Milling tool wear sample.
Tool blade image: 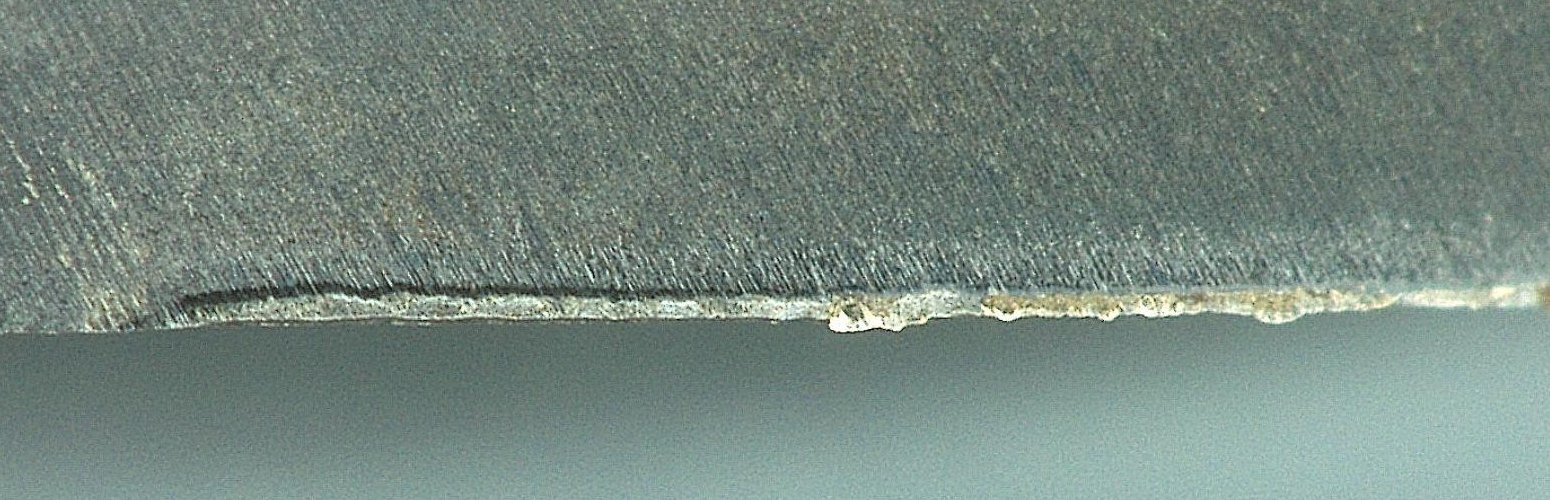
Chip image: 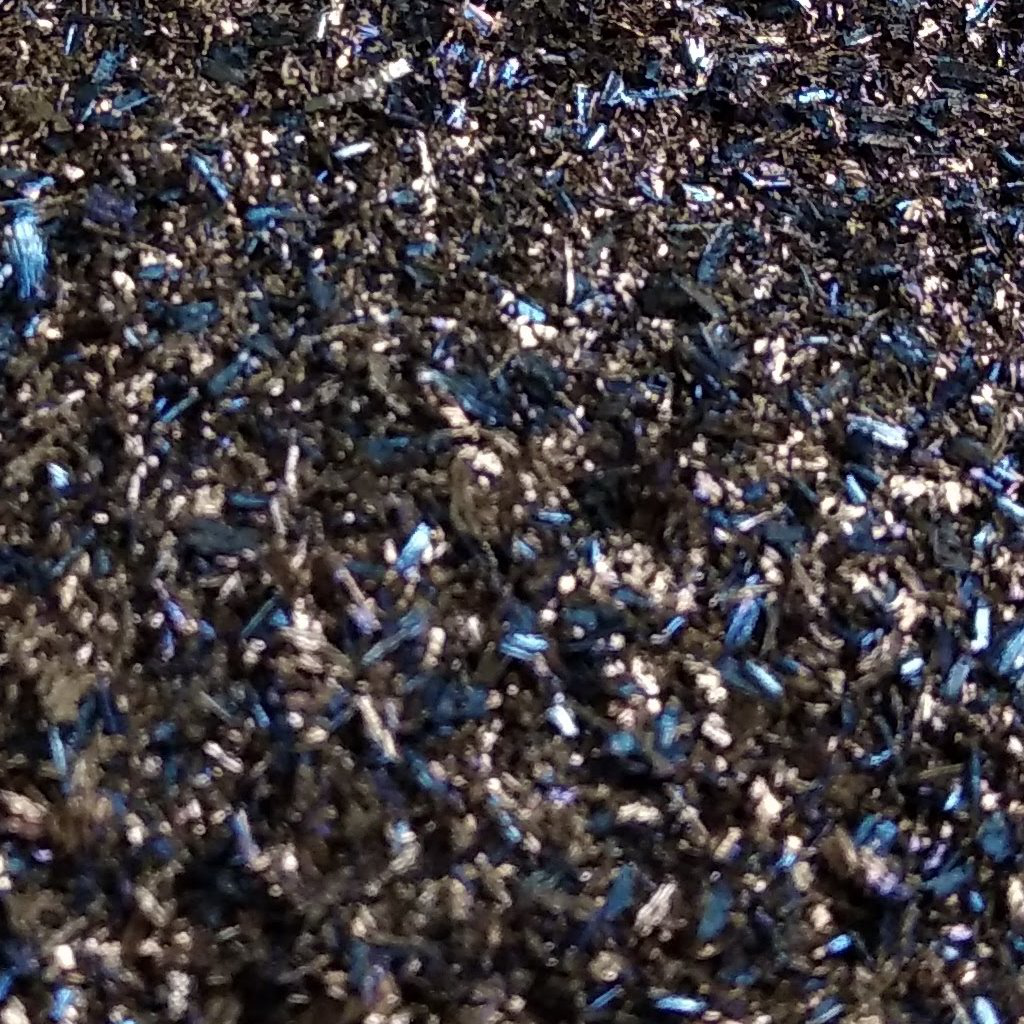
Workpiece image: 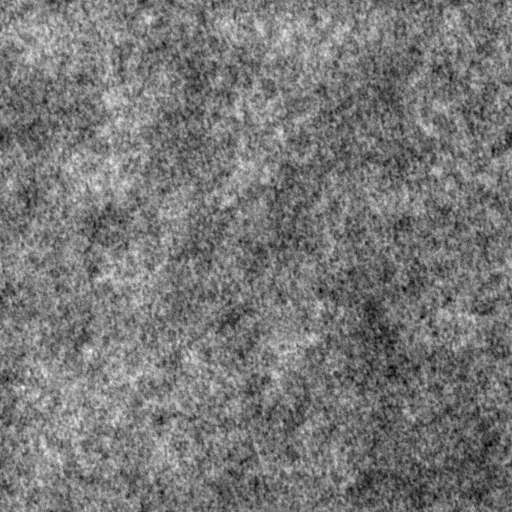
Tool wear state: dulled
Gaps: 20.2
Flank wear: 123.38
Overhang: 14.09
Force-signal Mel-spectrograms (X, Y, Z axes): 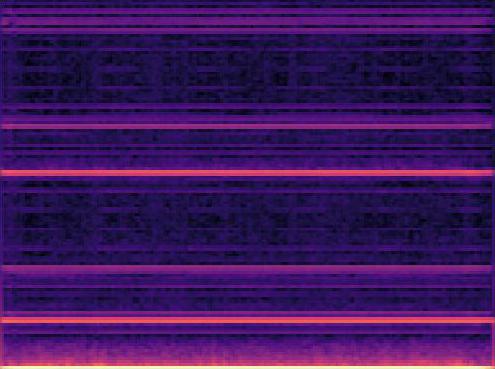 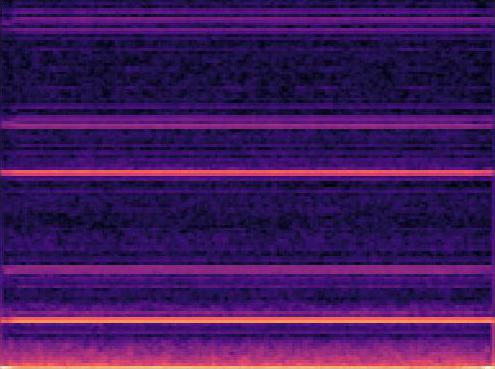 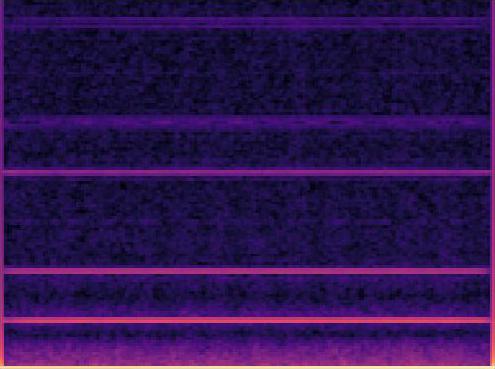
Force-signal scalograms (X, Y, Z axes): 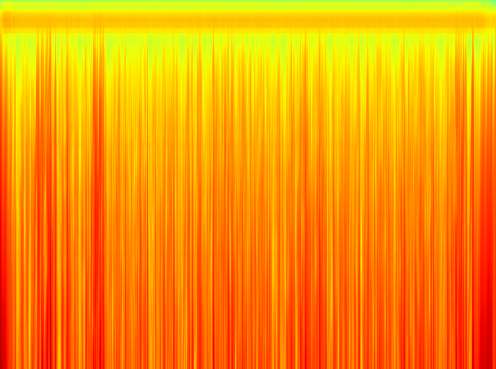 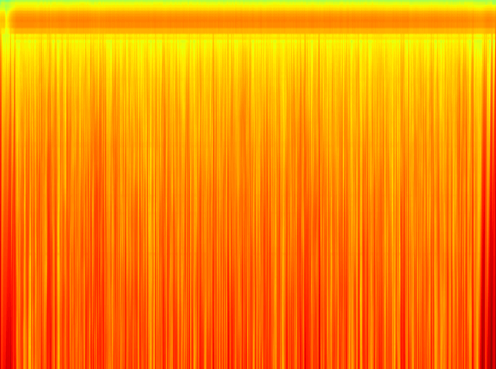 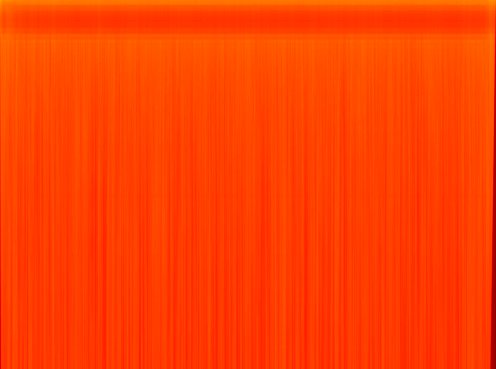
Force phase: accelerated_severe_wear